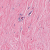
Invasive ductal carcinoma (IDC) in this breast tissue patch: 0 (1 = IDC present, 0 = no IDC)